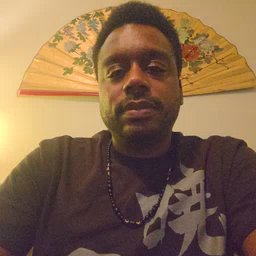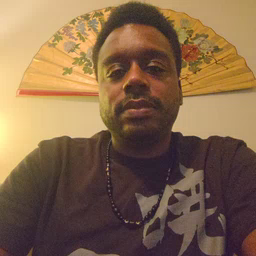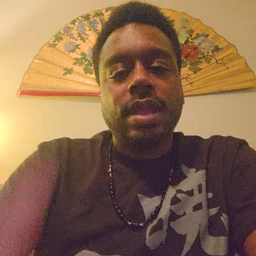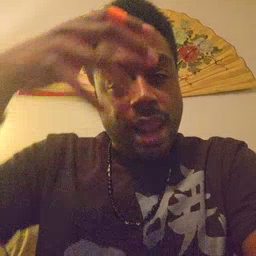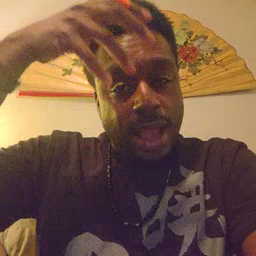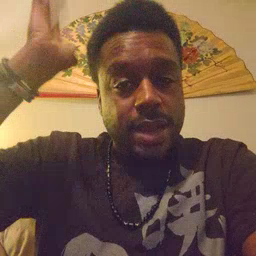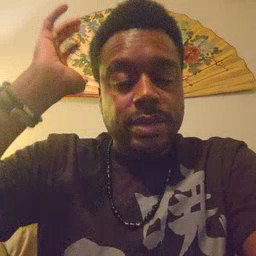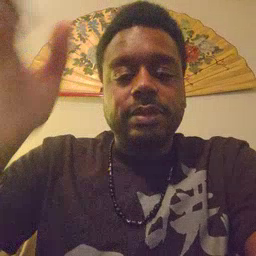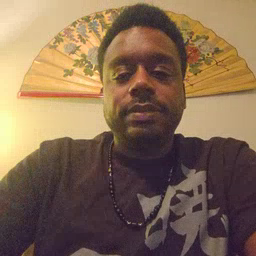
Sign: lion